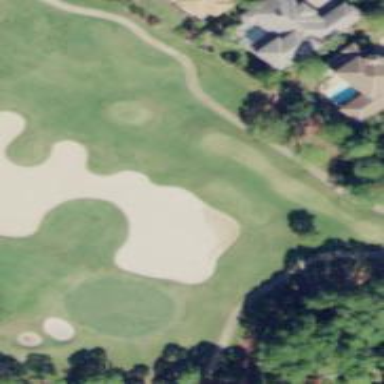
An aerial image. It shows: Grassy area designated as golf tee.